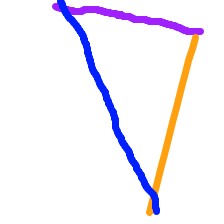
Shape: triangle